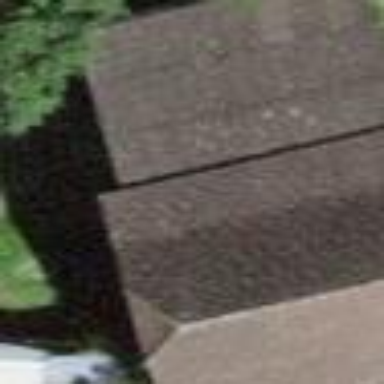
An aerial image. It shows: Barn.